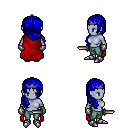
a pixel art fantasy rpg character, female body template, dark elf, purple skin, red cape, teal pants, blue right-swept hairstyle, iron tiara, metal gloves, metal boots, dagger, four views (front, back, left, right), 2x2 character sprite sheet, small pixel art, hard edges, no anti-aliasing